Question: While the <URL> on 'localhost' we are seeing this "noisy" warning:
'[warn] Ignoring unmatched topic "topic:subtopic" in ChatWeb.UserSocket'

'code/phoenix-chat-example $ mix phx.server [info] Running ChatWeb.Endpoint with Cowboy using http://0.0.0.0:4000 09:50:37 - info: compiled 6 files into 2 files, copied 3 in 1.7 sec [warn] Ignoring unmatched topic "topic:subtopic" in ChatWeb.UserSocket [info] JOIN "chat_room:lobby" to ChatWeb.ChatRoomChannel Transport: Phoenix.Transports.WebSocket (2.0.0) Serializer: Phoenix.Transports.V2.WebSocketSerializer Parameters: %{} [info] Replied chat_room:lobby :ok [debug] QUERY OK source="messages" db=5.9ms decode=7.3ms SELECT m0."id", m0."message", m0."name", m0."inserted_at", m0."updated_at" FROM "messages" AS m0 [] [warn] Ignoring unmatched topic "topic:subtopic" in ChatWeb.UserSocket [warn] Ignoring unmatched topic "topic:subtopic" in ChatWeb.UserSocket [warn] Ignoring unmatched topic "topic:subtopic" in ChatWeb.UserSocket [warn] Ignoring unmatched topic "topic:subtopic" in ChatWeb.UserSocket [warn] Ignoring unmatched topic "topic:subtopic" in ChatWeb.UserSocket'
The warning just keeps being logged in the Terminal/Console indefinitely while the client is open ...
Tried searching Google / GitHub / StackOverflow / Elixir Forum ...
but no solution ...
If know how to remove this warning, share! Thanks!
# Additional Info
- - 'v1.5.3'- 'v1.3.0'- 'v3.1.5'
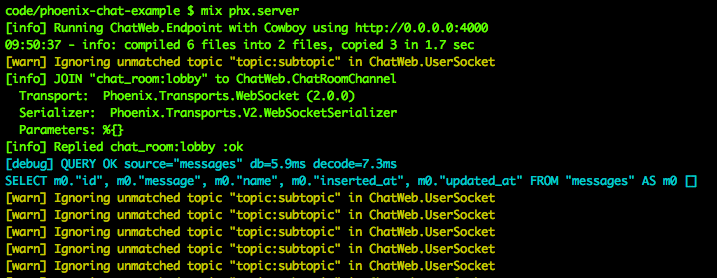
Answer: The <URL> to this channel.
The <URL> has a completely different name.
Bring these two into correspondence, e.g. by changing 'topic:subtopic' to 'chat_room:lobby'.